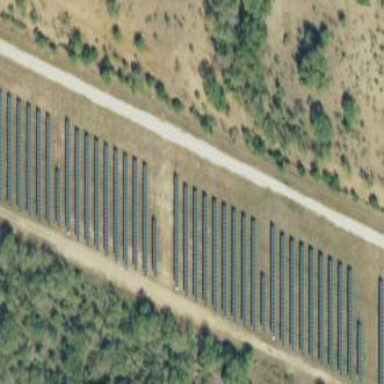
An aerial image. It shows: Solar power generator using photovoltaic panels.